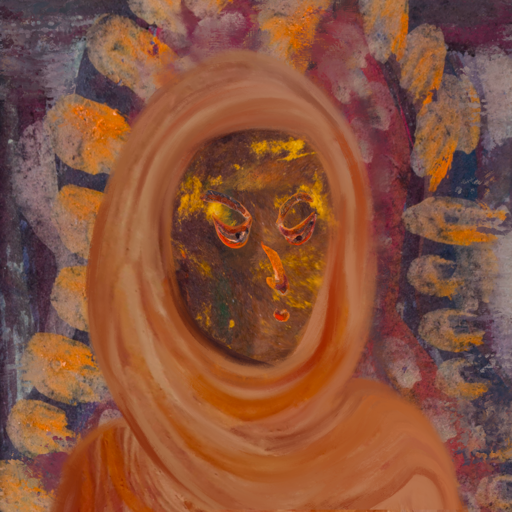
Background: Doll, Head And Neck Side: Comrade, Face Side: Hypocrite, Bust: Pious_Lady, Hair Side: Blank, Head Accessory: Pious_Lady_Scarf, Second Necklace: Blank, Necklace: Blank, Baby: Blank